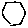
Label: hexagon